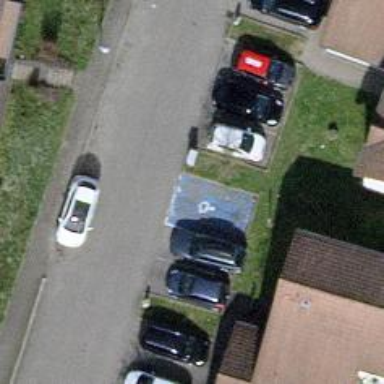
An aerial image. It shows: Street-side parking area.